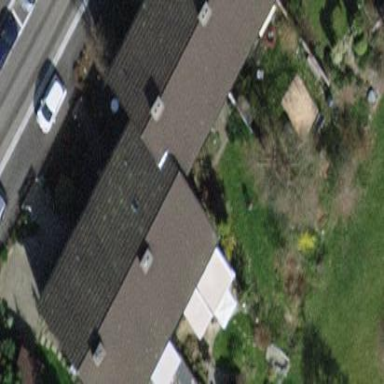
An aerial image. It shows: Terrace-style building with gabled roof.